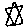
Label: triangle